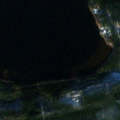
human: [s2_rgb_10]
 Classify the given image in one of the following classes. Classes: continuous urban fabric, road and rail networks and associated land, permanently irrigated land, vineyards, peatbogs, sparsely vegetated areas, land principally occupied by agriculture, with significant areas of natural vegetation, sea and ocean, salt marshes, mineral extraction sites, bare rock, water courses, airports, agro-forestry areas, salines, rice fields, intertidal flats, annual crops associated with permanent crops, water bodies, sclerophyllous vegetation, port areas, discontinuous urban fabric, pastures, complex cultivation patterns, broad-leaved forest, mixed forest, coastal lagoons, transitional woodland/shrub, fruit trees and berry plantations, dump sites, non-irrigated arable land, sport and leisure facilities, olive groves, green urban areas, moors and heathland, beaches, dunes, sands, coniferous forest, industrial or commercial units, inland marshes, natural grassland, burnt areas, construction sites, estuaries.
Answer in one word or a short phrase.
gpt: coniferous forest, transitional woodland/shrub, water bodies